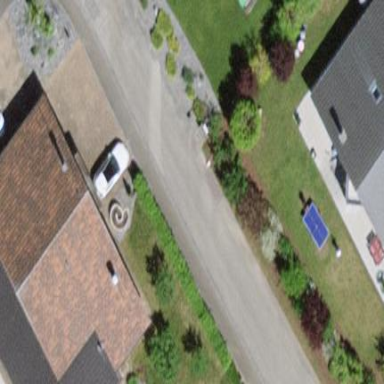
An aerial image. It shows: Simple and straightforward house.